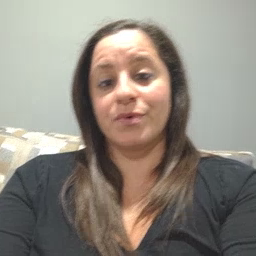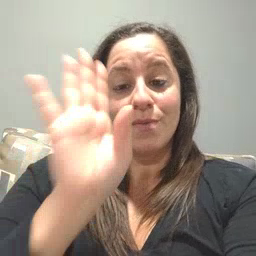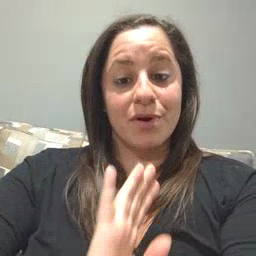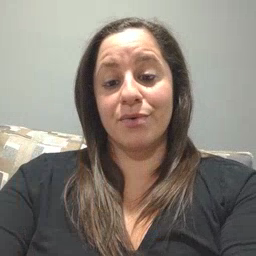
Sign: brown